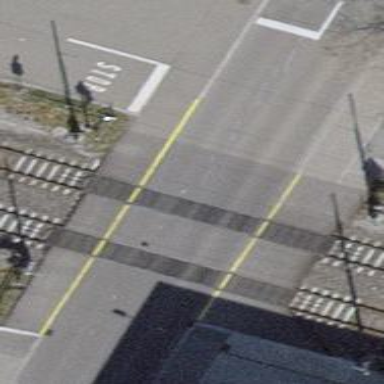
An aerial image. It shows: Level crossing with lights. The barriers at the crossing are of double half type.